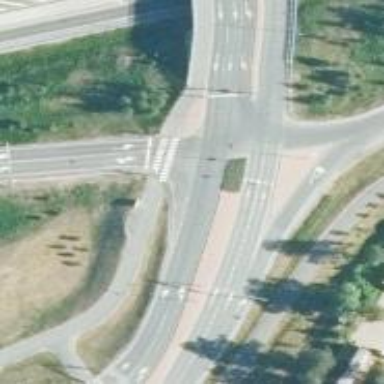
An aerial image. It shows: Tertiary trunk link road with asphalt surface.